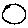
Label: circle